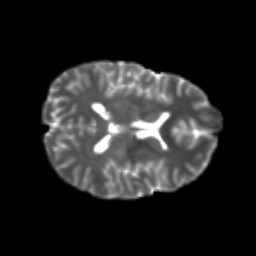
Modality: T2w
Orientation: axial
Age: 26
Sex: male
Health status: healthy
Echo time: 0.074 s